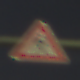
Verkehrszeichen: FussgaengerLinks
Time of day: Night
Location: Outdoor (Urban)
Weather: PartlyCloudy
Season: NotSpecified
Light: Artificial